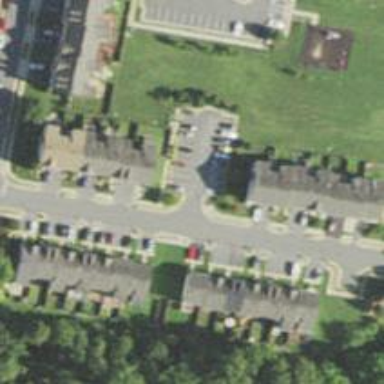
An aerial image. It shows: Parking space is available.